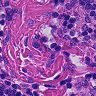
Metastatic tissue present: no